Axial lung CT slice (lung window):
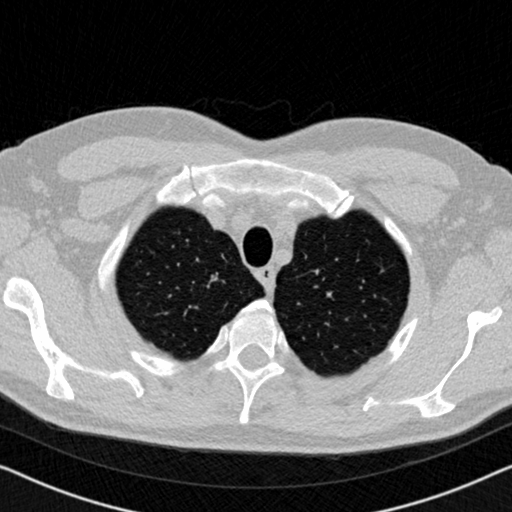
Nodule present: no